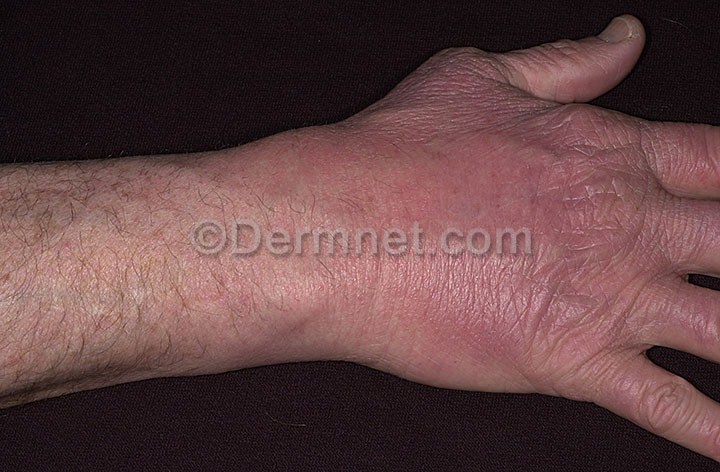
Disease: Exanthems and Drug Eruptions